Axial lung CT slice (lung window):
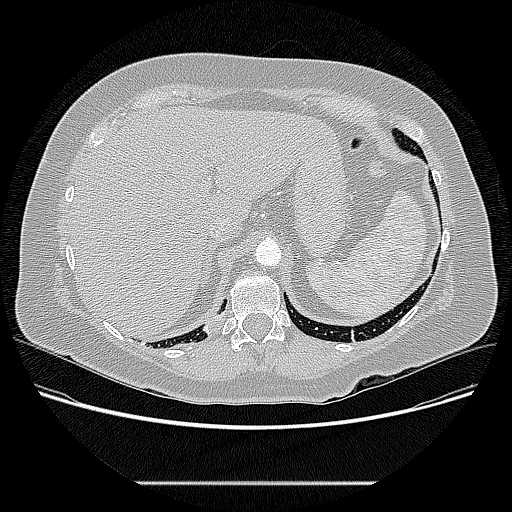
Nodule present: yes
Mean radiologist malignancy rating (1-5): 3